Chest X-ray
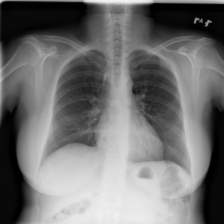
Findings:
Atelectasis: negative
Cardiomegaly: negative
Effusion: negative
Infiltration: negative
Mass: negative
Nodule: negative
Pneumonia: negative
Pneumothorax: negative
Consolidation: negative
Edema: negative
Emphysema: negative
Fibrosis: negative
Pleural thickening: negative
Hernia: negative